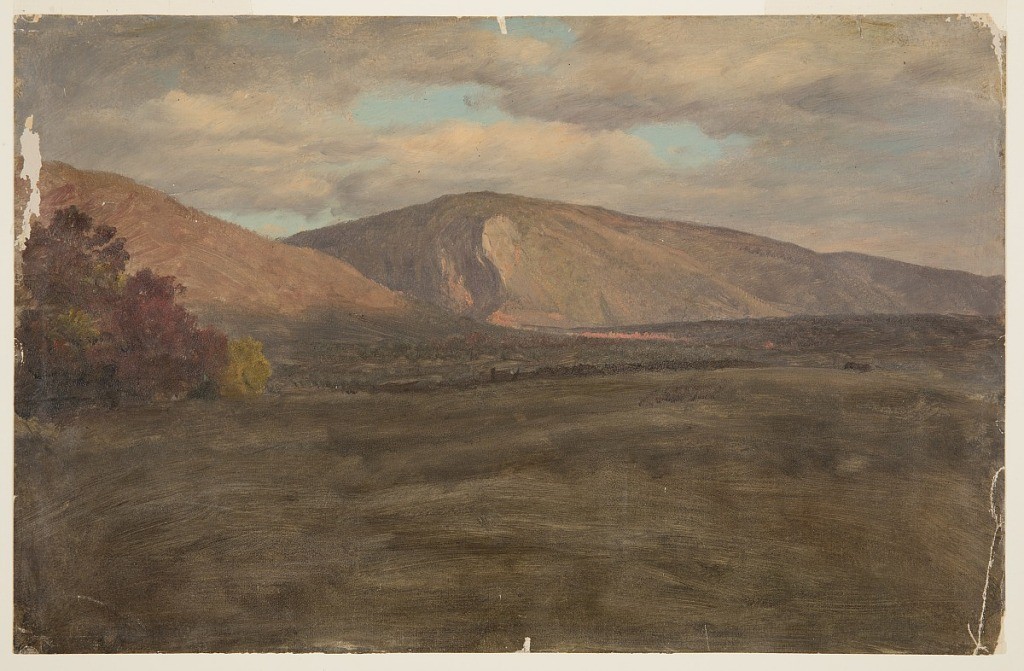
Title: Mountains, Maine
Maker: Frederic Edwin Church, American, 1826–1900
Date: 1877 - 1881
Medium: Oil and graphite on paperboard
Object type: drawing
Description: Landscape study showing a view of mountains in Maine during autumn--possibly a view of Hamlin Peak and the Great Basin from the Sandy Stream to the southeast. A loosely rendered expanse of dark green, with a more detailed grove of red and yellow deciduous trees at left, comprises the foreground. Relatively flat, densely wooded terrain, with a patch of fiery foliage at center, makes up the middle distance. In the background at center, the rugged face of a wide, expansive mountain is visible besdie another sloping ridge at left. The central mountain's ridge extends into the distance at right and out of the frame. Above, patches of blue sky are visible though puffy white and grey clouds.